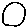
Label: circle